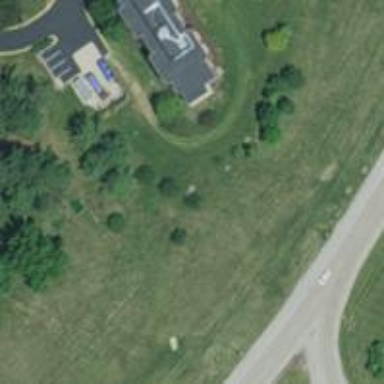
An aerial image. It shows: Disc golf tee area.